Field crop: maize
Growth stage: 2
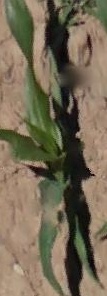
Species: maize